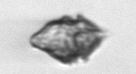
Label: Kryptoperidinium_triquetrum